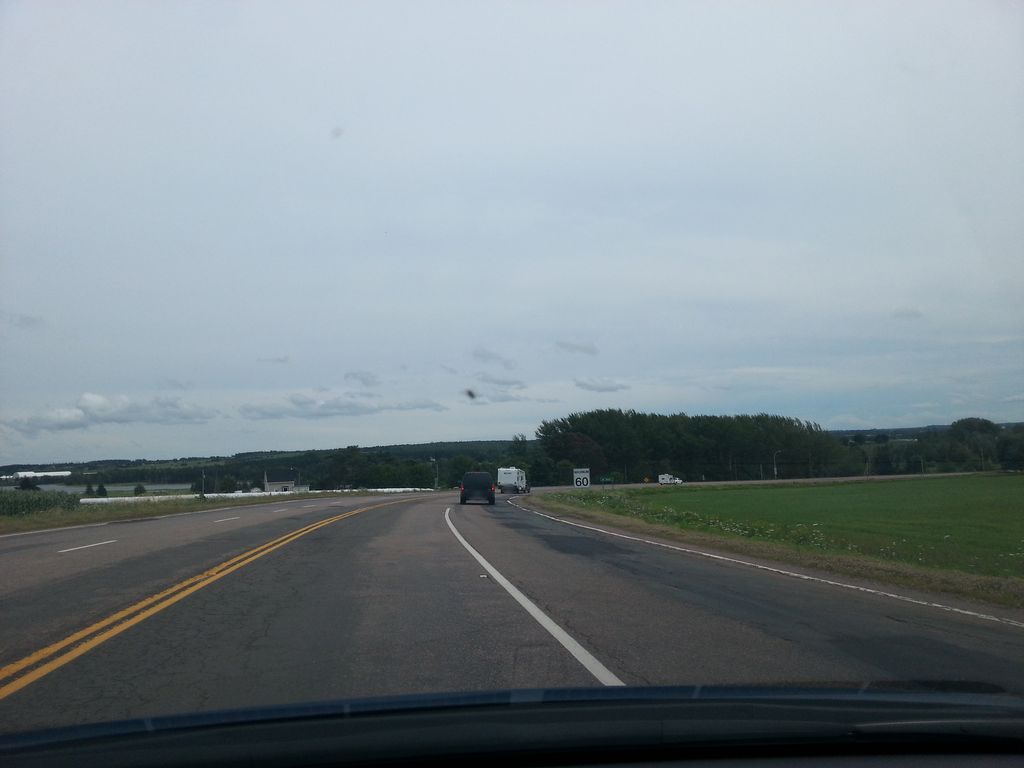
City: charlottetown